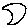
Label: moon